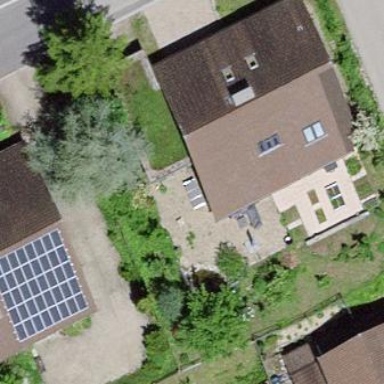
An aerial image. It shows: Gabled roof house.